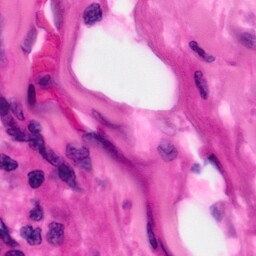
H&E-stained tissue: Pancreatic